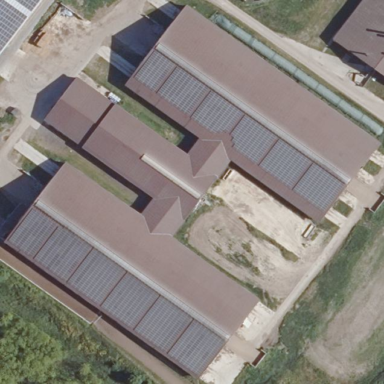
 generating electricity through photovoltaic methods."